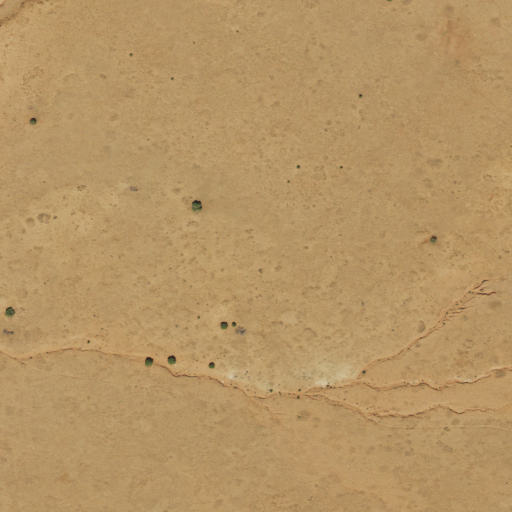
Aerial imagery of plain(s) in Utah named Coyote Flat containing only shrub